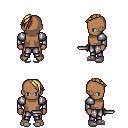
a pixel art fantasy rpg character, male body template, human, dark skin, steel arm armor, metal pants, blonde long mohawk hairstyle, white slippers, dagger, four views (front, back, left, right), 2x2 character sprite sheet, small pixel art, hard edges, no anti-aliasing